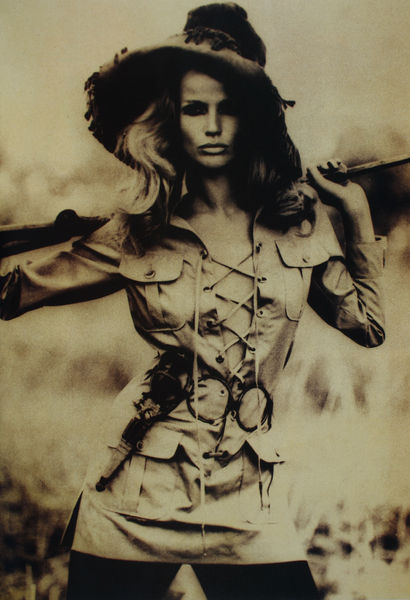
Titel: Veruschka in Yves Saint Laurents Safarianzug
Künstler: Franco Rubartelli
Standort: viele Standorte
Institution: viele Standorte
Schlagwörter: hand, landschaft, frankreich, frau, hintergrund, hut, kleid, mund, nase, schwarz, weiss, blick, gürtel, mode, rock, blond, hose, jacke, arme, augen, band, bluse, messer, schlank, haare, schnüre, lippen, schulter, schön, hosen, afrika, krieg, weiblich, kordel, knöpfe, dünn, steppe, betrachter, foto, urlaub, schönheit, blondine, noir, militär, uniform, jagd, gewehr, geschnürt, dolch, sinnlich, halfter, räuber, femme, taschen, bänder, tunika, sexy, pistole, attraktiv, ösen, mini, minirock, mannequin, photo, tropen, safari, sensualité, grütel, outdoor, augeln, avedon, bardot, brigit, glamour, moue, newton, raschen, räuberin, schmollund